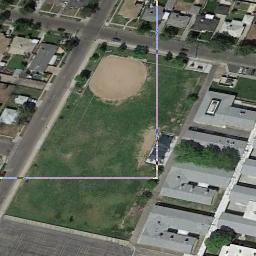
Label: baseball_diamond